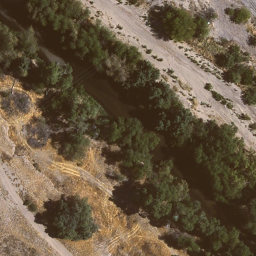
Label: river